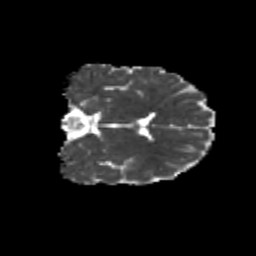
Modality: MD
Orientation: coronal
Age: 9
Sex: female
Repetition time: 9.4 s
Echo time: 0.089 s